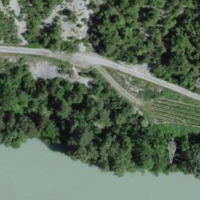
EUNIS habitat code: 48
Species observed at this site:
Stachys recta
Limenitis reducta
Emberiza cia
Macroglossum stellatarum
Melanargia galathea
Lactuca perennis